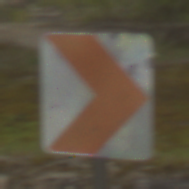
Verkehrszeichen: RichtungstafelnInKurvenKleinLinks
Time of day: MorningAfternoon
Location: Outdoor (Nature)
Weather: Overcast
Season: NotSpecified
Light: Natural